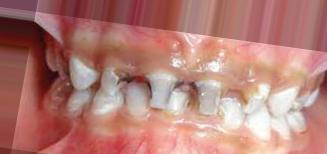
Condition: Caries